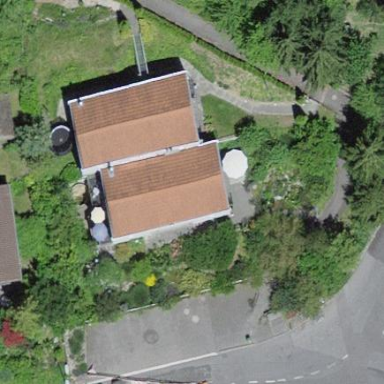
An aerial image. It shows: Residential building.